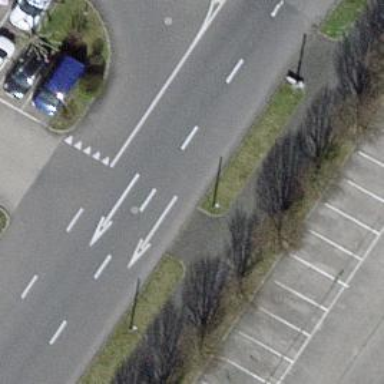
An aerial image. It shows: Sidewalk along the footway.